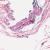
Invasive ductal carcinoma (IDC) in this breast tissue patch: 0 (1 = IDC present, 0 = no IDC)